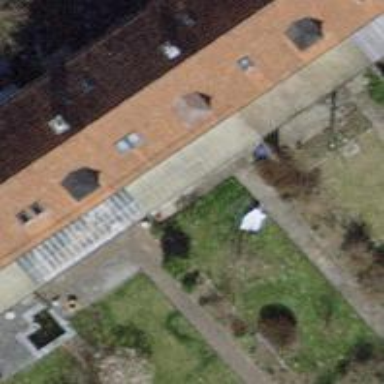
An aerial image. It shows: Semidetached house with tiled roof.